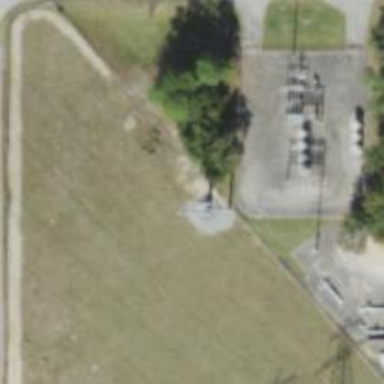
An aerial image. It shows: Power pole.